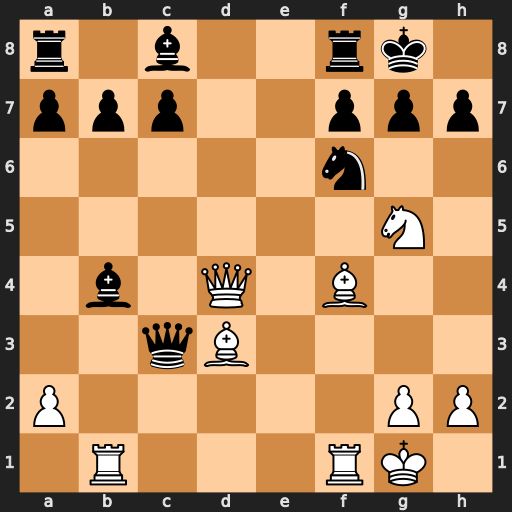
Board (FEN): r1b2rk1/ppp2ppp/5n2/6N1/1b1Q1B2/2qB4/P5PP/1R3RK1
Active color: w
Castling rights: -
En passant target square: -
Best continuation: Rxb4 Qxd4+ Rxd4